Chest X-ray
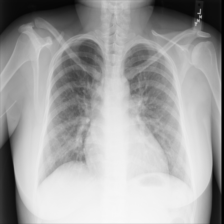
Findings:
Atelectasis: negative
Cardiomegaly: positive
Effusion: negative
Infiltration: negative
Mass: negative
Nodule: negative
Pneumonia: negative
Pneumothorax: negative
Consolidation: negative
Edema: negative
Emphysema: negative
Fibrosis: negative
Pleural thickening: negative
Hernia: negative